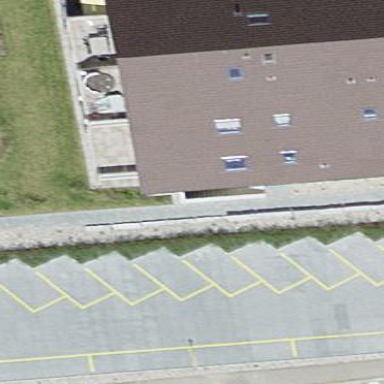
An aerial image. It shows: House with gabled roof that runs across the building.